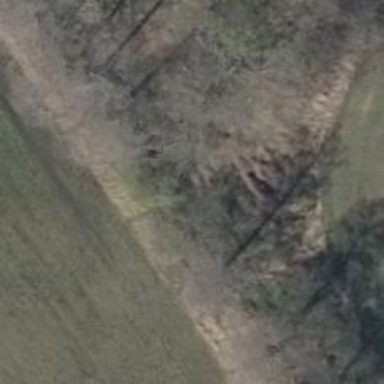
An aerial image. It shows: Row of deciduous broadleaved trees.